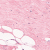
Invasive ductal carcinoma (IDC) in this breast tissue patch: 0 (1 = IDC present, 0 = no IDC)